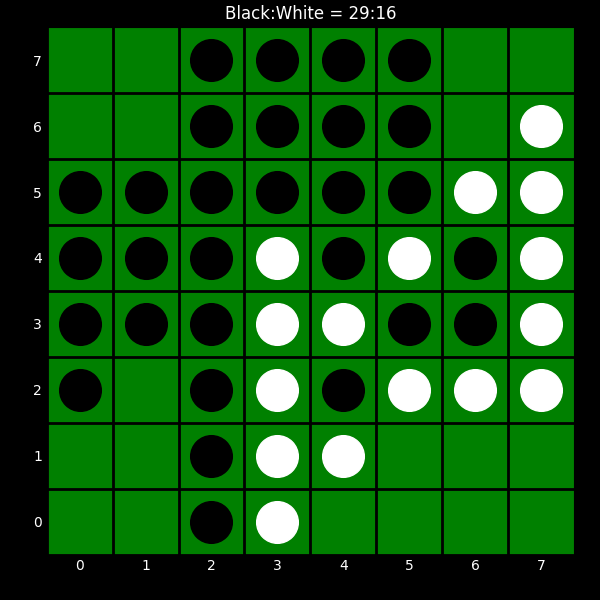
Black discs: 29
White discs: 16